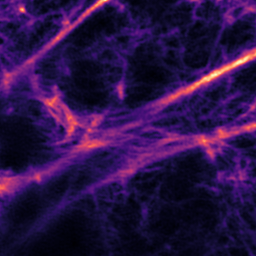
Label: Super-resolution F-actin image